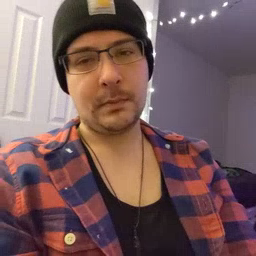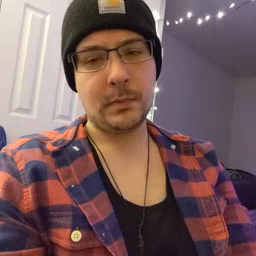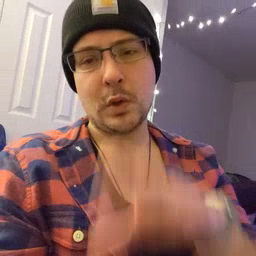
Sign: goose